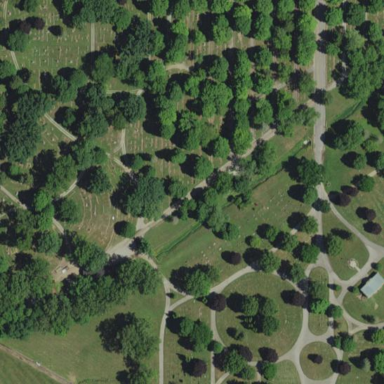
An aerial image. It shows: Cemetery.